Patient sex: M
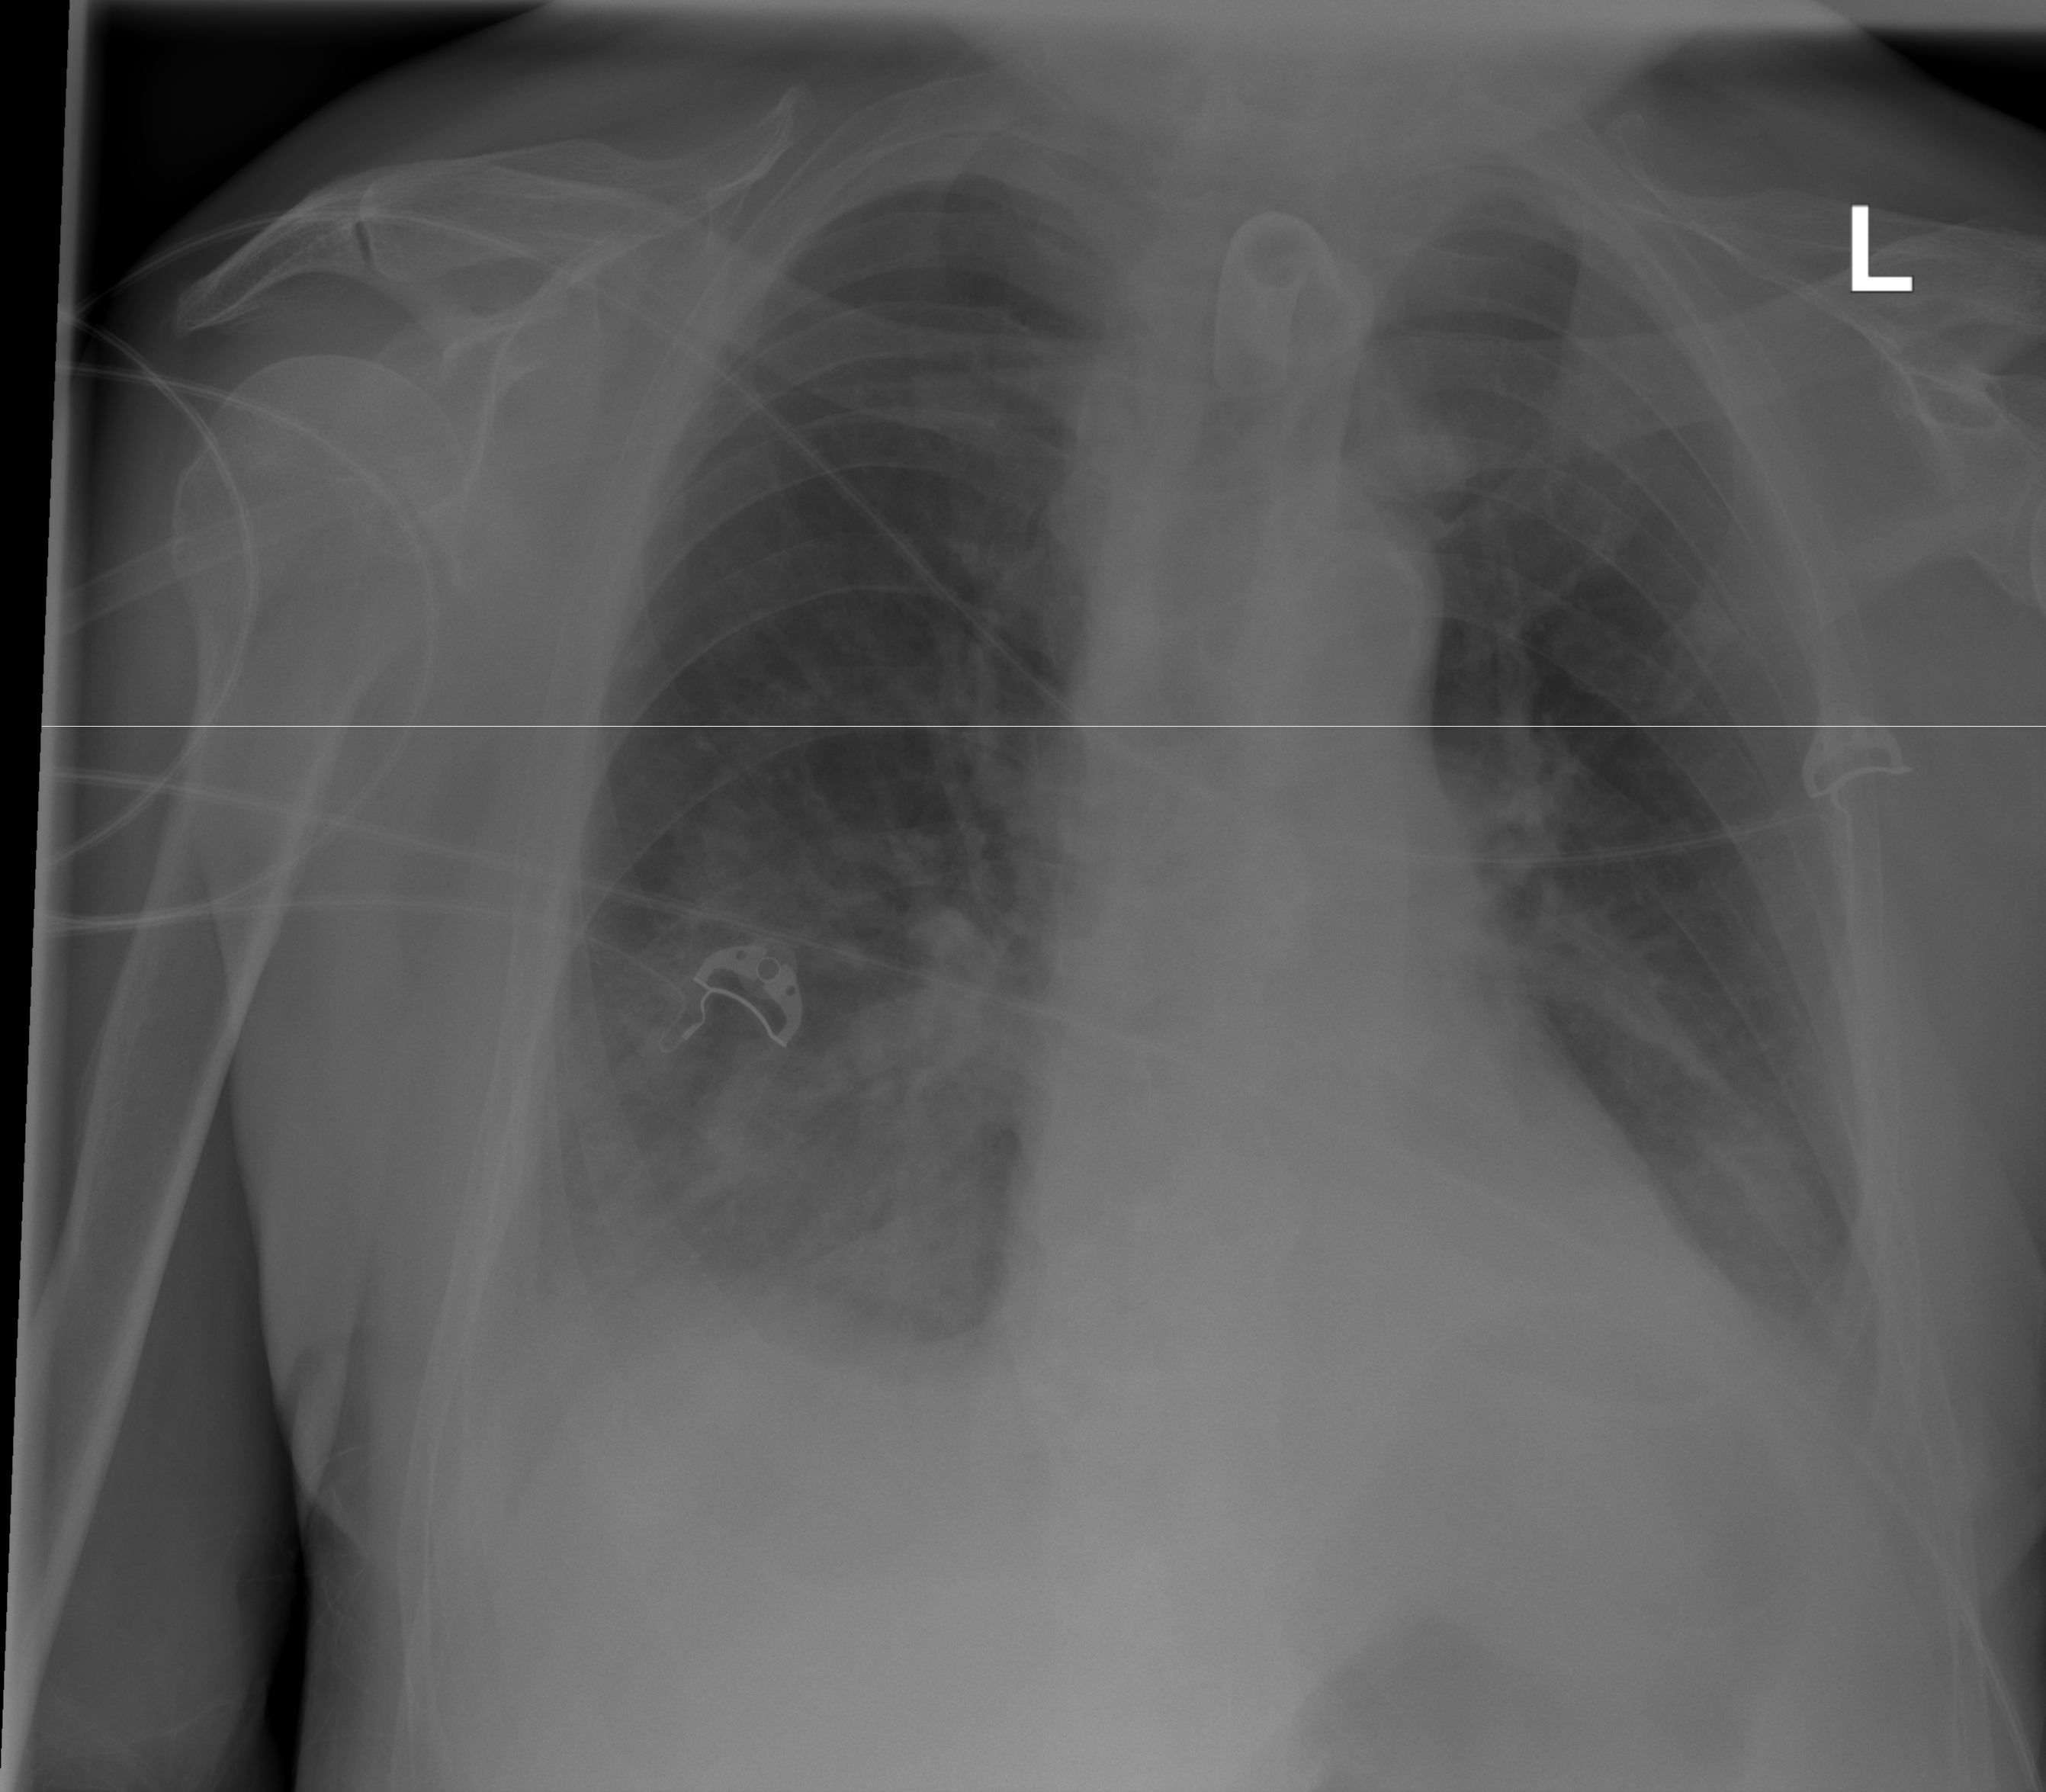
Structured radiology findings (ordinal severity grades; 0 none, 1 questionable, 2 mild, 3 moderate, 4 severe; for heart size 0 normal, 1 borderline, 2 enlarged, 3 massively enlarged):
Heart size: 0
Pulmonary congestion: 0
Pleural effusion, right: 2
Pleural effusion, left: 1
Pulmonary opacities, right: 2
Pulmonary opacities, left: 2
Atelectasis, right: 2
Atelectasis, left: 2